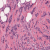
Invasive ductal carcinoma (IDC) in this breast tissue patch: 1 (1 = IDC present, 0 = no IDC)